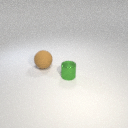
large brown rubber sphere to the left of small green metal cylinder